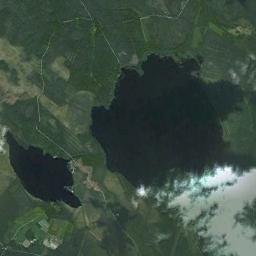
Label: lake